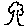
Label: tree